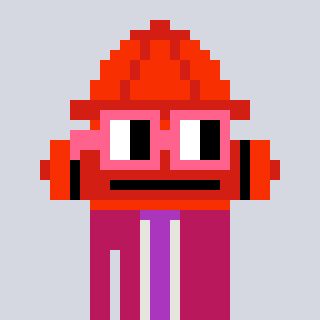
a pixel art character with square pink glasses, a fire hydrant-shaped head and a darkpink-colored body on a cool background